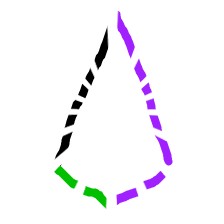
Shape: kite